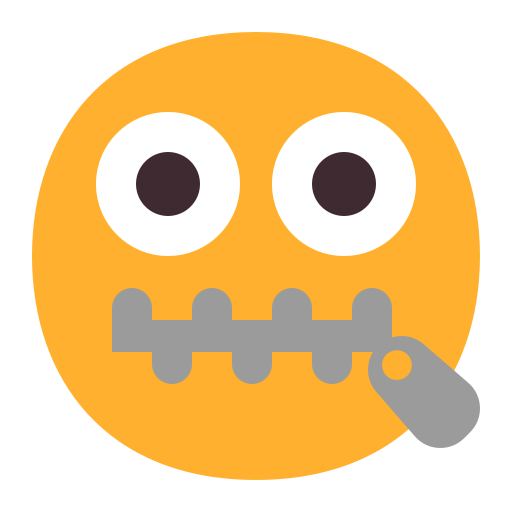
zipper mouth face flat